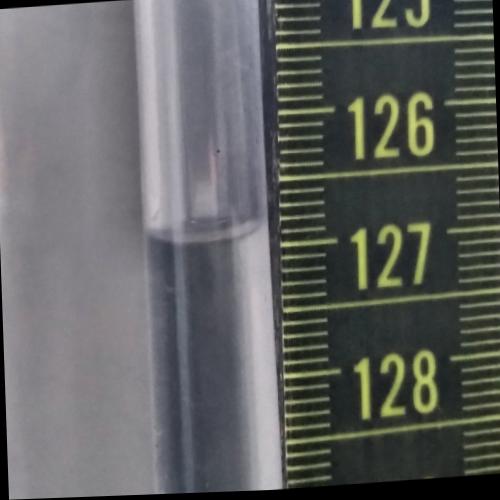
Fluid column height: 126.9 cm